Field crop: maize
Growth stage: 2
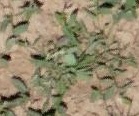
Species: convolvulus